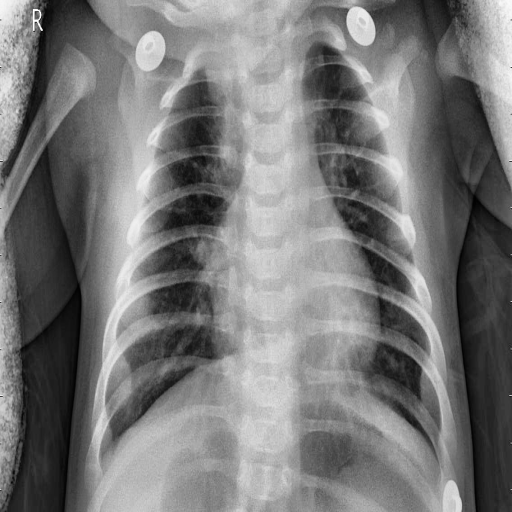
Finding: PNEUMONIA